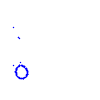
Particle: pion